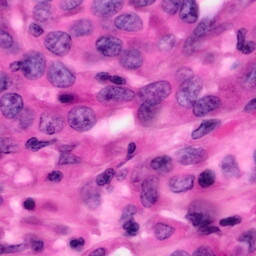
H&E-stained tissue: Pancreatic